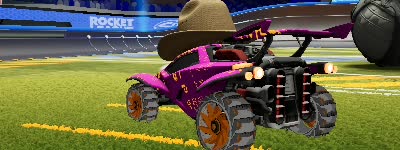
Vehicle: octane